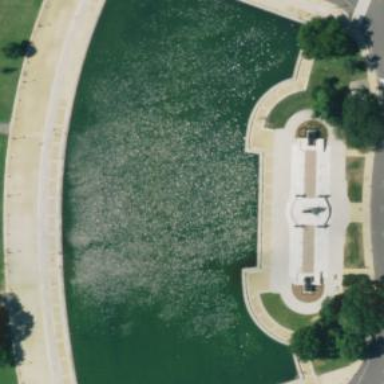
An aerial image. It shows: Reflecting pool surrounded by water.